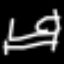
Label: bed